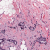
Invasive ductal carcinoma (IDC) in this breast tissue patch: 1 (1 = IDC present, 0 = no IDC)